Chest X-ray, PA view. Patient: 54 years old, sex F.
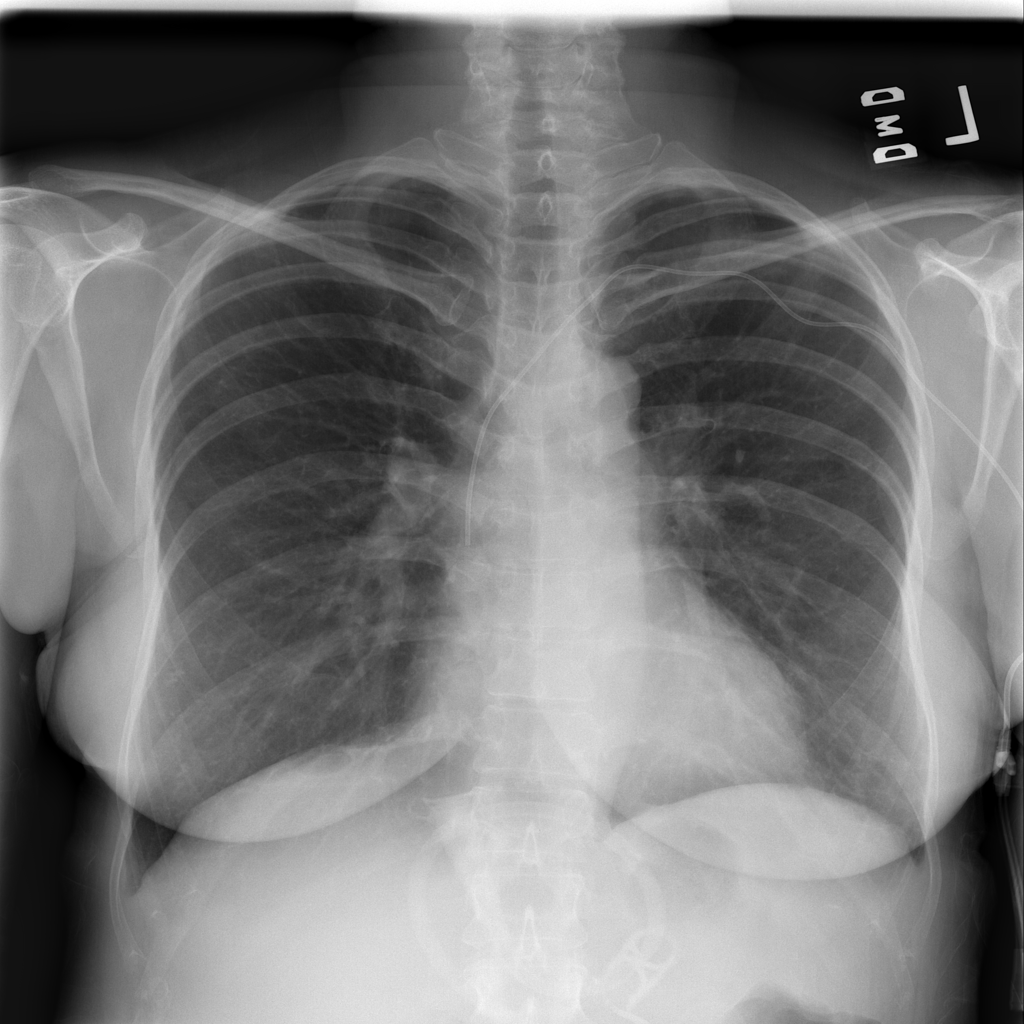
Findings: No Finding